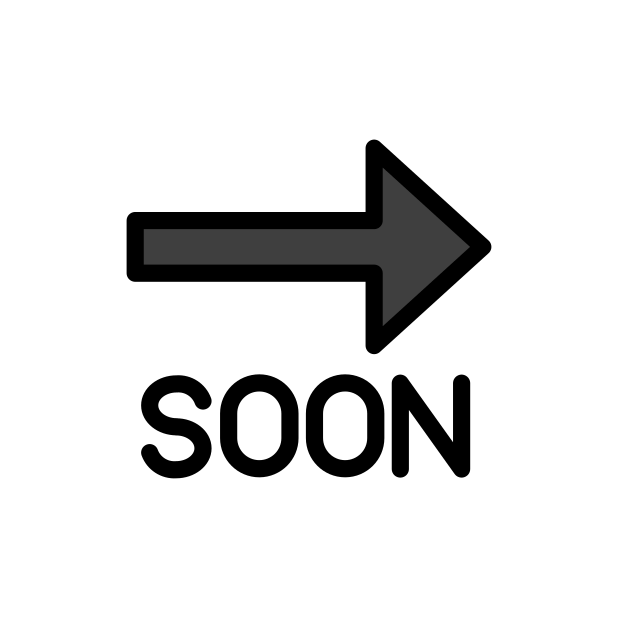
SOON arrow